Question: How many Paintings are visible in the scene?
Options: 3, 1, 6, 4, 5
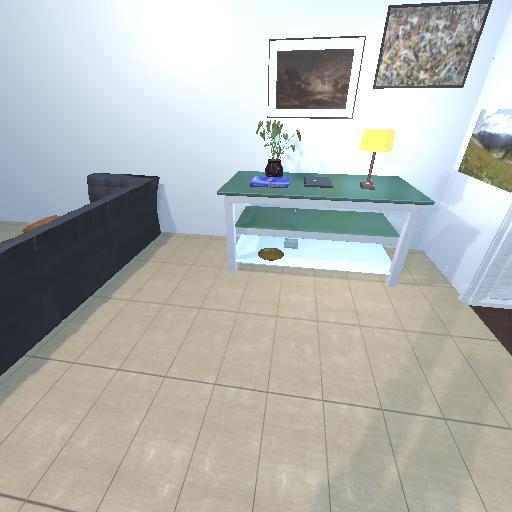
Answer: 3